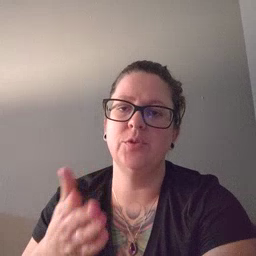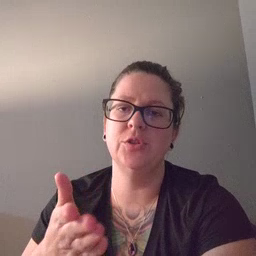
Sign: book